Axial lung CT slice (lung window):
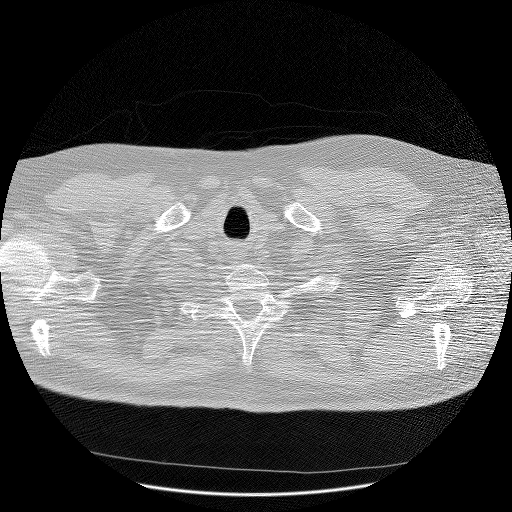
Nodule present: no